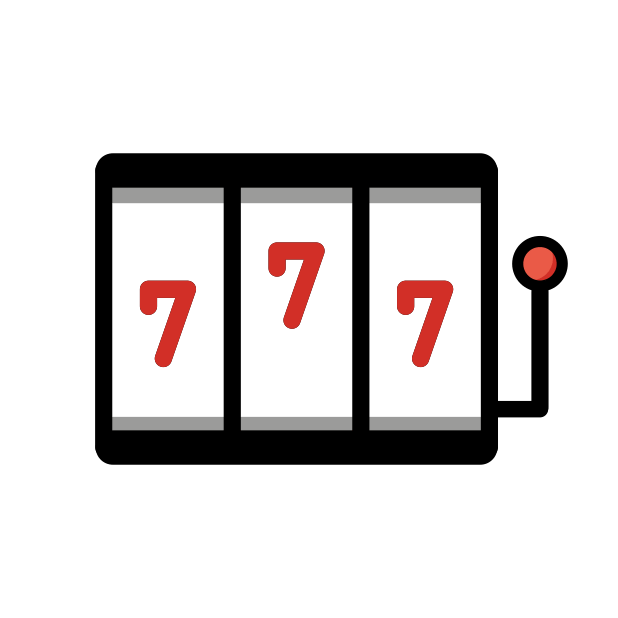
Emoji: 🎰
Name: slot machine
Unicode: 0x1f3b0